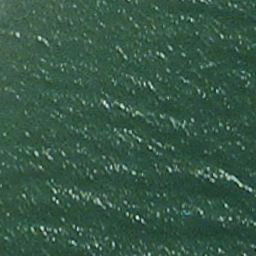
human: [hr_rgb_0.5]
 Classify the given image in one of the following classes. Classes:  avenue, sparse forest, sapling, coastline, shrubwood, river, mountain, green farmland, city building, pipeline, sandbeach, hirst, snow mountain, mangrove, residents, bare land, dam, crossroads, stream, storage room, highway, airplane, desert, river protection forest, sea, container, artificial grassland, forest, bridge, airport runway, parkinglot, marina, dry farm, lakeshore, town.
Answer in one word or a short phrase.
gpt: sea